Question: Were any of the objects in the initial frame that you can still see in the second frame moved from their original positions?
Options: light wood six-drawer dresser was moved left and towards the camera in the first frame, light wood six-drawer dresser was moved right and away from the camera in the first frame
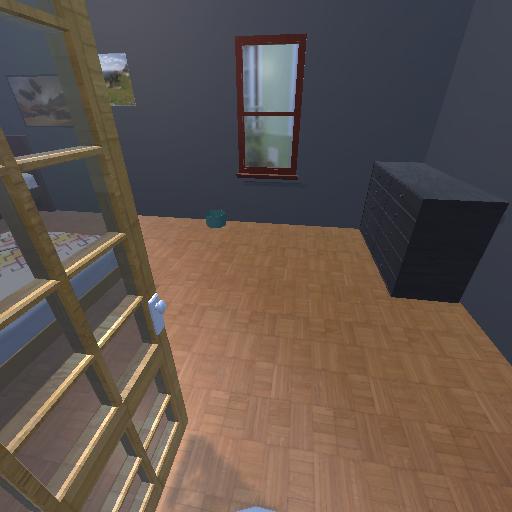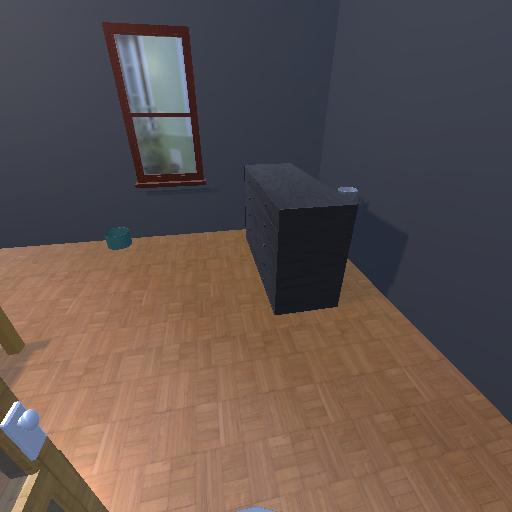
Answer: light wood six-drawer dresser was moved left and towards the camera in the first frame